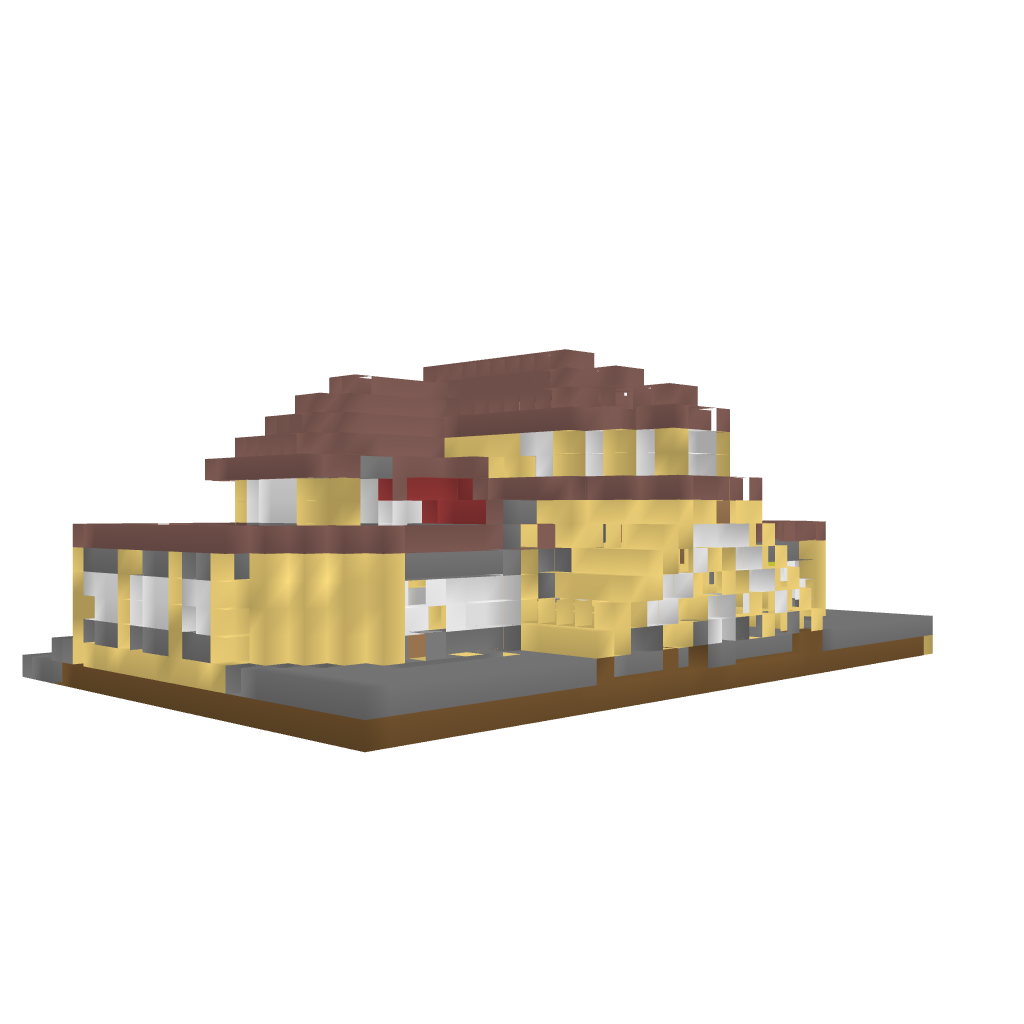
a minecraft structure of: ch2112`little mansion bad low quality